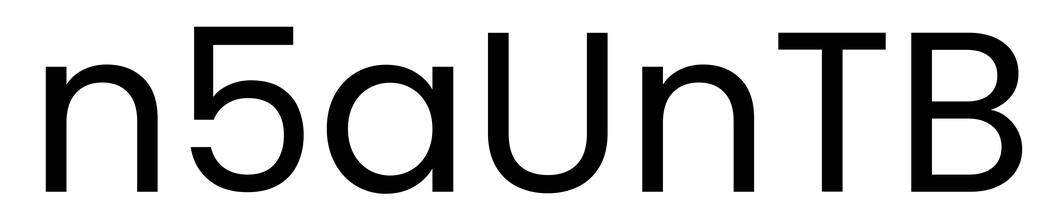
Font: Poppins-Regular